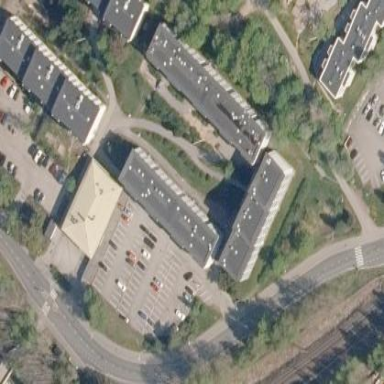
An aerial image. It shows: Multi-storey parking building providing parking space.